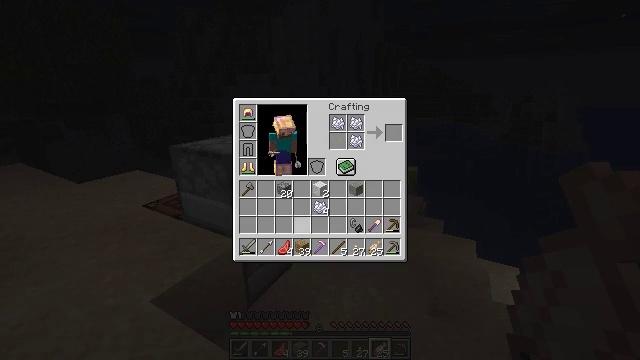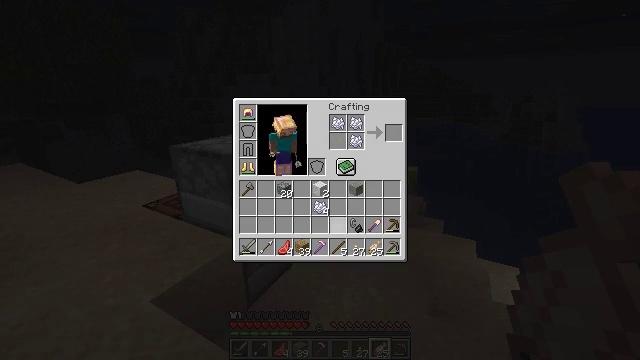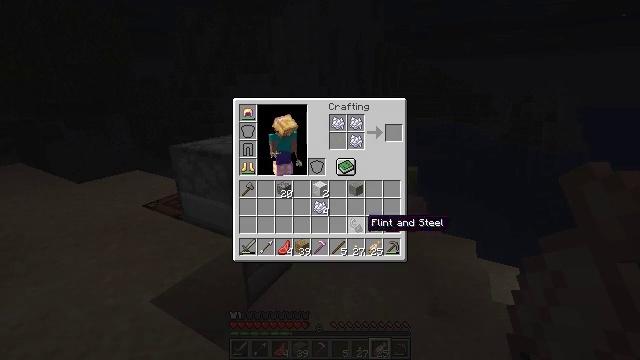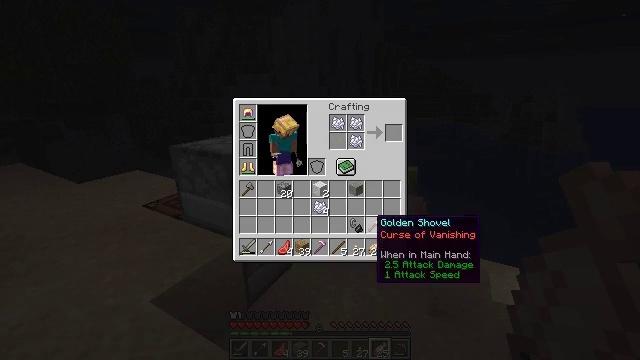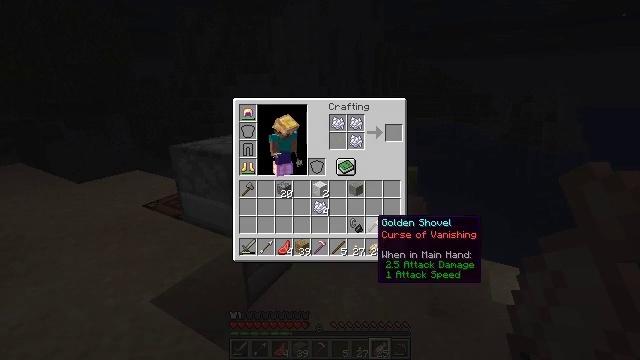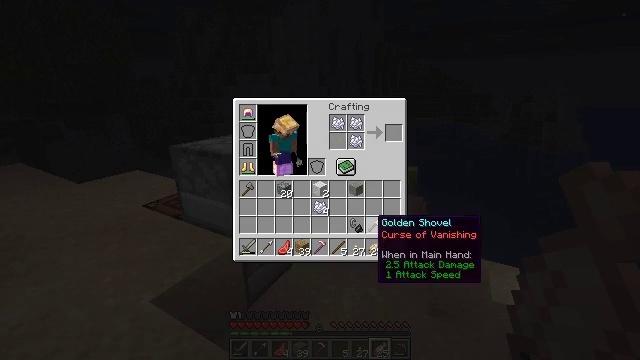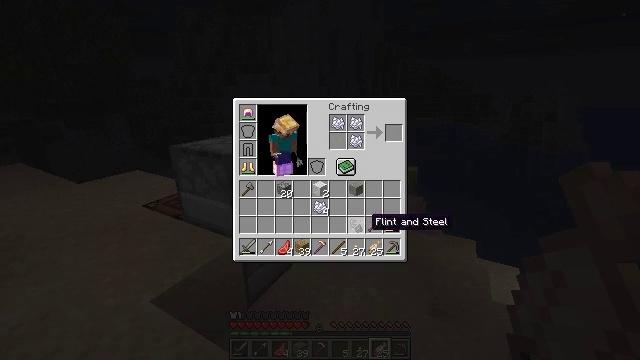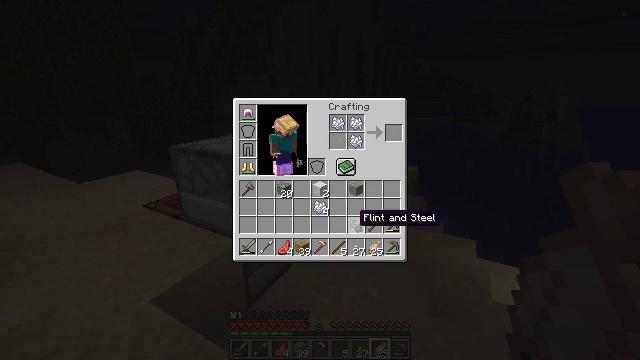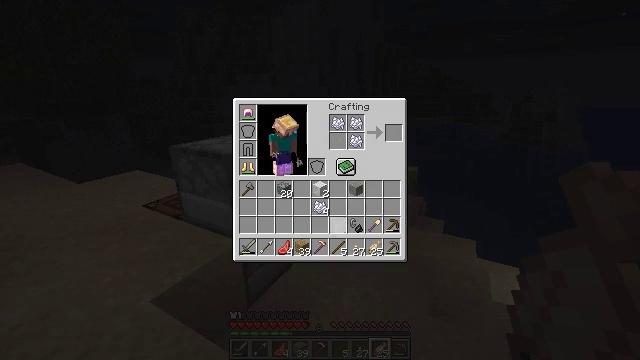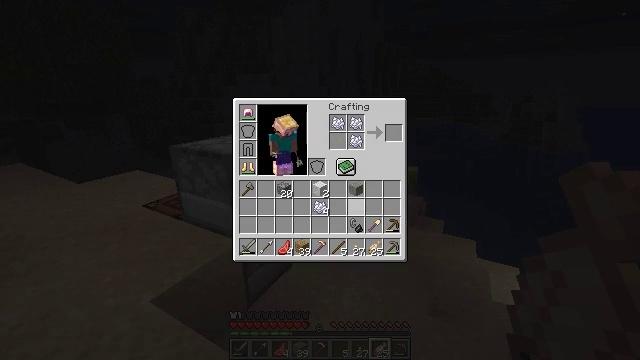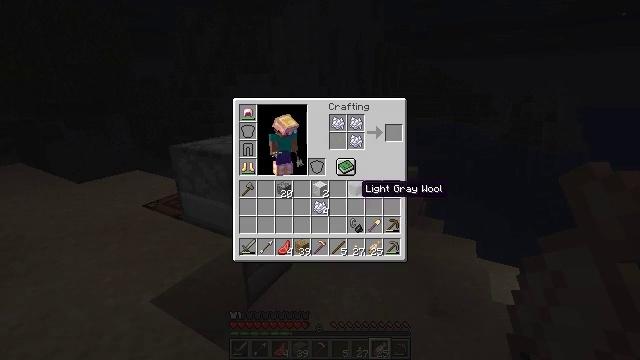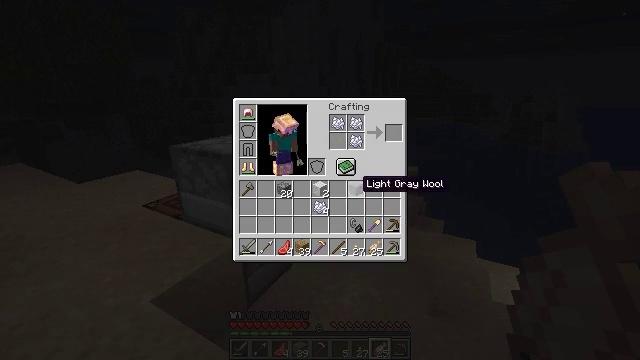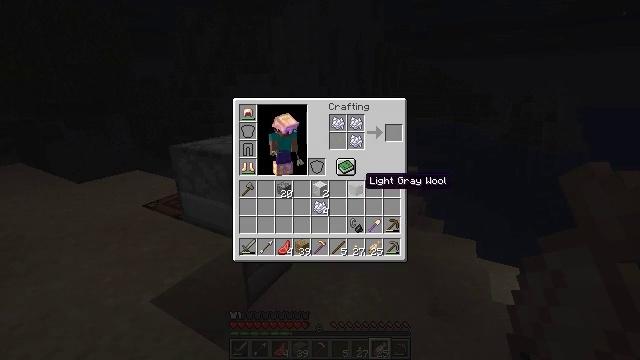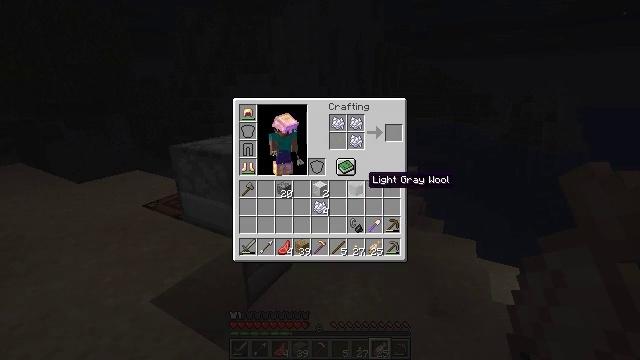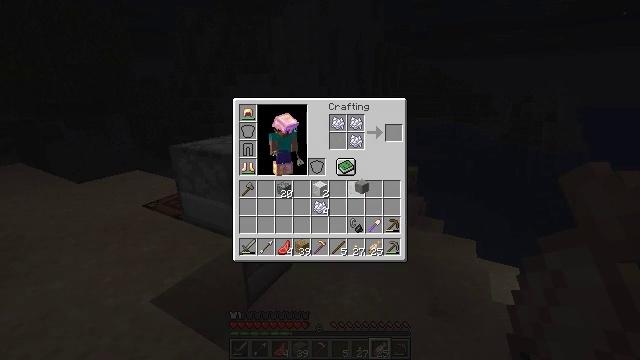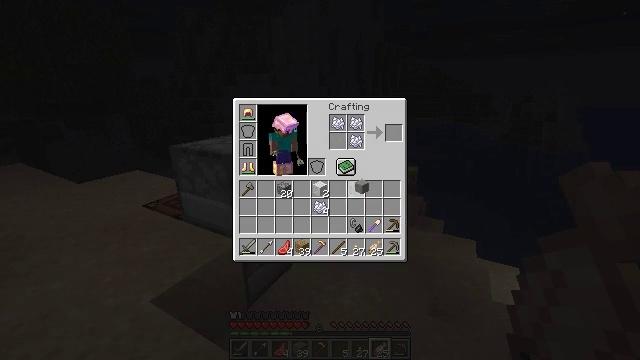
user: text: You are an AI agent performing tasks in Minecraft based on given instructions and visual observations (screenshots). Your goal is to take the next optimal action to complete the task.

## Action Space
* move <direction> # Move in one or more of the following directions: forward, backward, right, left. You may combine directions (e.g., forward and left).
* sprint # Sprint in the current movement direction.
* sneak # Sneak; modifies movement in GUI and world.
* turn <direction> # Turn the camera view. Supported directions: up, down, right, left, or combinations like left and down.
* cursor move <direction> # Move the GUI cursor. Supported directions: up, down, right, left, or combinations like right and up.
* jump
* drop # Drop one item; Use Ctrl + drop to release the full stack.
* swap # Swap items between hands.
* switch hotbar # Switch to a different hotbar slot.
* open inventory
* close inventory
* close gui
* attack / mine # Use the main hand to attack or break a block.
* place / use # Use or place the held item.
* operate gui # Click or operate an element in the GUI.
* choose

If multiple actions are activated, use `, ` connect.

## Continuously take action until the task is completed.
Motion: motion action
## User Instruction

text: Get materials to craft white dye.
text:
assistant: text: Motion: cursor move right
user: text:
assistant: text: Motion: cursor move right
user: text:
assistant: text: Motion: cursor move right
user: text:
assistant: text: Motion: no_op
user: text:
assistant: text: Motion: no_op
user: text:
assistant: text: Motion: no_op
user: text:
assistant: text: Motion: cursor move left
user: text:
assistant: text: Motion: cursor move left
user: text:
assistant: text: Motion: cursor move up
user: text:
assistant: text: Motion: cursor move up
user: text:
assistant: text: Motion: no_op
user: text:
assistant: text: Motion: no_op
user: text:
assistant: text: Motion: no_op
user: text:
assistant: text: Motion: operate gui
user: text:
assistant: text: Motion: operate gui
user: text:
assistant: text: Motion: cursor move up
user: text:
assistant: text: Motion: cursor move left and up
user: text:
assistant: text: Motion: cursor move up
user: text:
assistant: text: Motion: no_op
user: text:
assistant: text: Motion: no_op
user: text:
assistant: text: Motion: no_op
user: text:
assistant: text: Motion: no_op
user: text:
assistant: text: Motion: operate gui
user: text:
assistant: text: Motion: operate gui
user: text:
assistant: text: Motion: operate gui
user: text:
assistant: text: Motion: no_op
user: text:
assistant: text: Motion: no_op
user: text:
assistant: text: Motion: no_op
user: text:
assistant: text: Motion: no_op
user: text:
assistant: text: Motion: no_op